Question: I use and I tried to install package 'command line : pip install hdbscan', the installation starts first normally but after I have got this msg error
any idea about how to fix it, please?

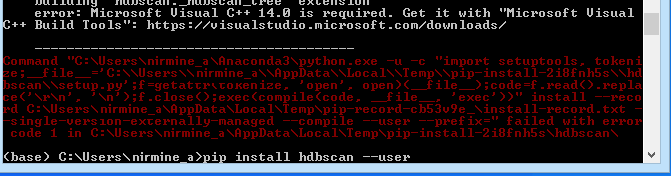
Answer: you should download and install visual studio c++ 14.0
<URL>